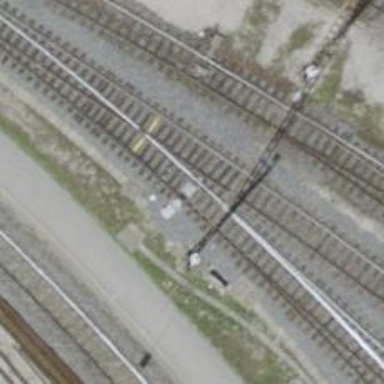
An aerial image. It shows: Railway switch.